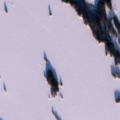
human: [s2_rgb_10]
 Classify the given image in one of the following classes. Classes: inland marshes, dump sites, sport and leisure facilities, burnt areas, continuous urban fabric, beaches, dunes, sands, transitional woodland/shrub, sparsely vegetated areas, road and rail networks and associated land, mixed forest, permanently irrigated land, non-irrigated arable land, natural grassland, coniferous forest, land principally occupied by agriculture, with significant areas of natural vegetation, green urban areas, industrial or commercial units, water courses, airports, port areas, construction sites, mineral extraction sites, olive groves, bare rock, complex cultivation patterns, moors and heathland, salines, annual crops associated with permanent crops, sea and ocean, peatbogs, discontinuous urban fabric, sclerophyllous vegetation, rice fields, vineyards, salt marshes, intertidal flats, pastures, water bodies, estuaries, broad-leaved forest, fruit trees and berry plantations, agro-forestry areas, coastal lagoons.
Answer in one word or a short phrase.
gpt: land principally occupied by agriculture, with significant areas of natural vegetation, water bodies